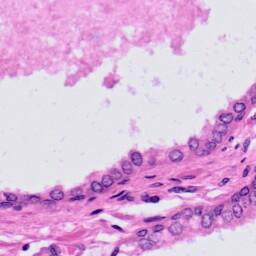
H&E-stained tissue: Prostate